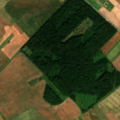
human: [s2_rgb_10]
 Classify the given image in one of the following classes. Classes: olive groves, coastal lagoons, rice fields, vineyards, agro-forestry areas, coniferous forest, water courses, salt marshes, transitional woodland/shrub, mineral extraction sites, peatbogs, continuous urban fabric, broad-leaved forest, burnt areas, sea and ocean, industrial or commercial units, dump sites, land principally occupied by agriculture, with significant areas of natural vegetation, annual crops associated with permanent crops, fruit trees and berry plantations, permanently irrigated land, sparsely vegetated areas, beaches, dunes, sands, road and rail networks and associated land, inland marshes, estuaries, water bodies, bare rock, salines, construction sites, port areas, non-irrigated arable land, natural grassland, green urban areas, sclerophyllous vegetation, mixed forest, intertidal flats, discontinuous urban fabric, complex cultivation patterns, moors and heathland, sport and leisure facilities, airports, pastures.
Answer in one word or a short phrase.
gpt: non-irrigated arable land, complex cultivation patterns, broad-leaved forest